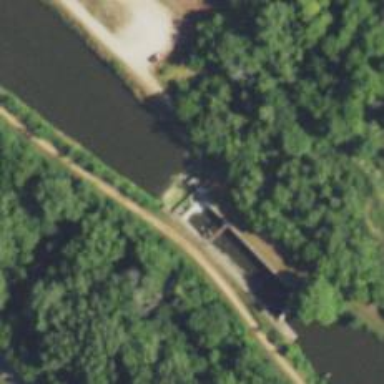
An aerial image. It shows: Lock gate along waterway.